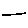
Label: line